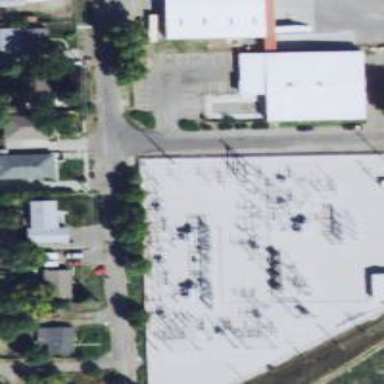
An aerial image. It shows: Switch used for power control.